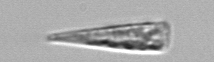
Label: Licmophora